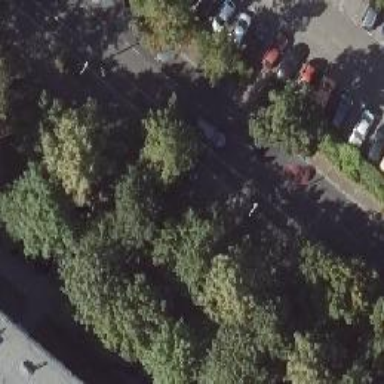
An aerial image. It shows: Unmarked crossing on footway.